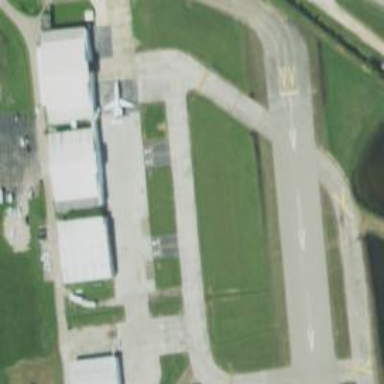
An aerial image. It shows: Service road along the airport taxiway.